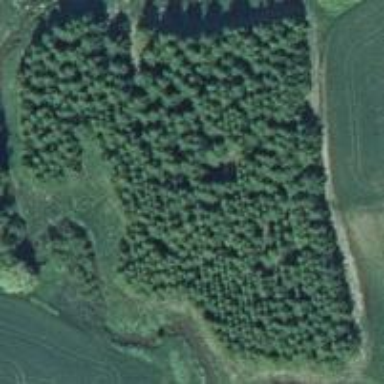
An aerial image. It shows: Woodland with needle-leaved trees.